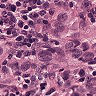
Metastatic tissue present: yes